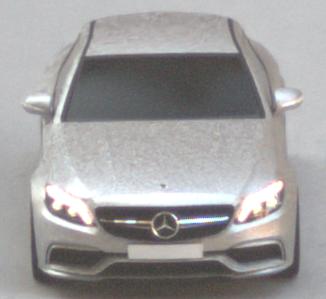
Make: Mercedes-Benz
Model: C 43 AMG
Detailed model: C-Class (205) AMG Limousine
Model produced from: 2016/10
Model produced until: 2018/04
Doors: 4
Color: white
Road condition: dry road
Daytime: morning or afternoon
Contrast: medium contrast